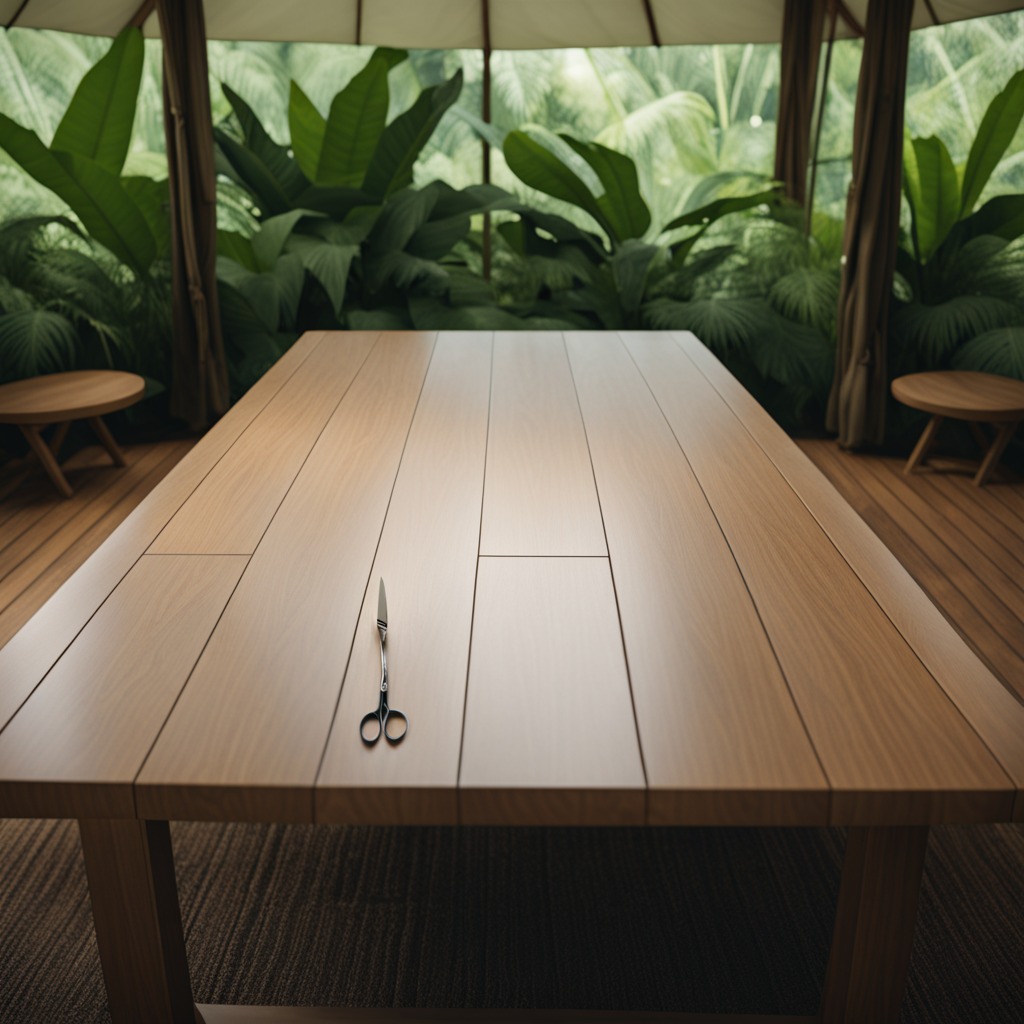
A scissor lies on the table in the jungle field workshop tent.